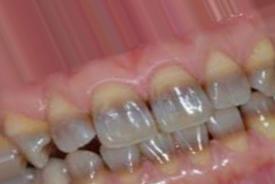
Condition: Tooth Discoloration